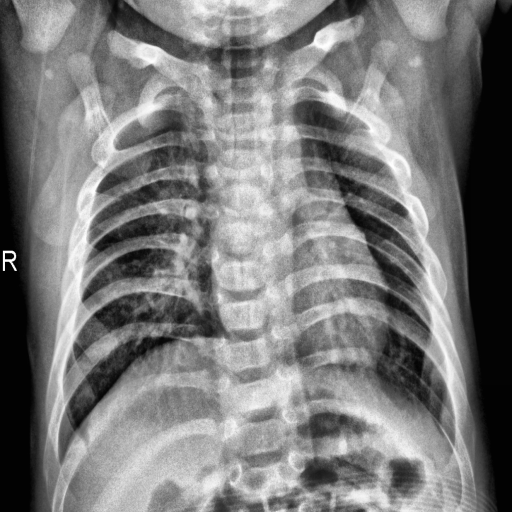
Finding: NORMAL